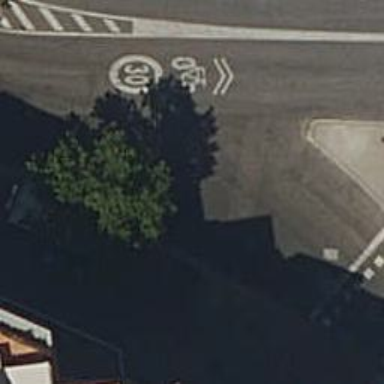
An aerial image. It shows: Residential road with asphalt surface. There is separate sidewalk and parallel street side parking lane on the right.